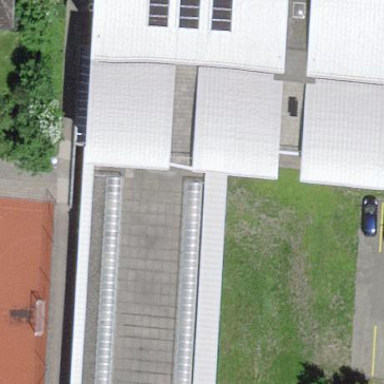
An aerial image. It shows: Building.